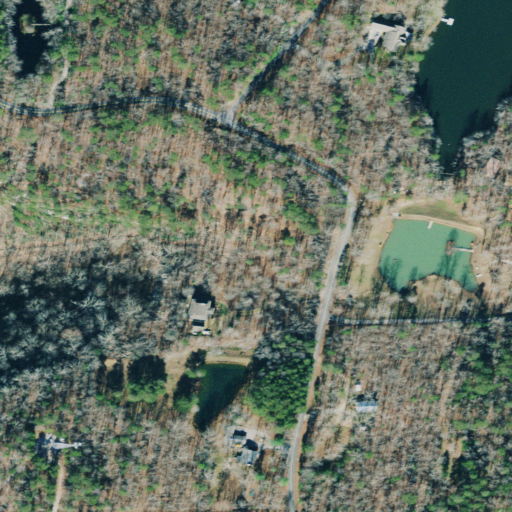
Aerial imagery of gap in Georgia named Easley Gap containing deciduous forest, open development, shrub, open water, mixed forest, low intensity development, and grassland